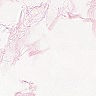
Metastatic tissue present: no